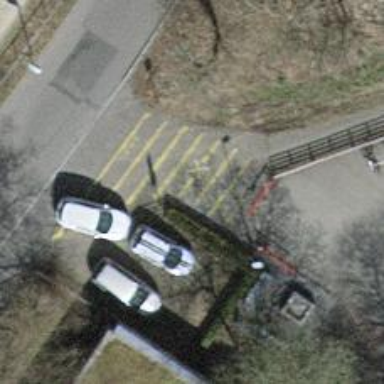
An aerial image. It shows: Swing gate barrier.